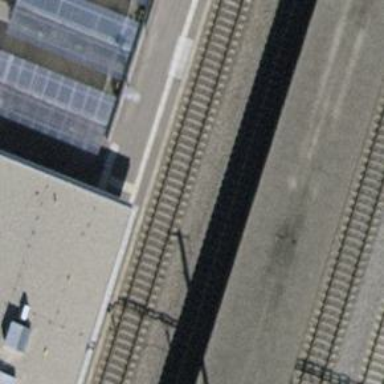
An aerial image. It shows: Stop position for public transport on the railway.